Field crop: tomato
Growth stage: 2
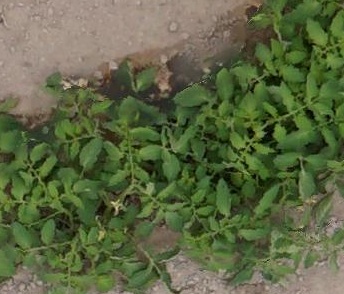
Species: tomato